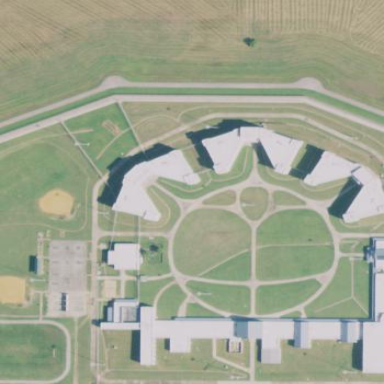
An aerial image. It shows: Prison.